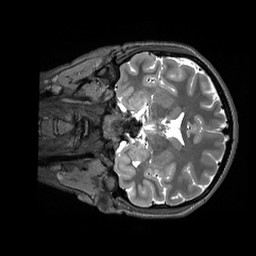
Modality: T2w
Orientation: coronal
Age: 26
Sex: female
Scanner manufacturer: siemens
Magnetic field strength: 3 T
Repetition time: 3.2 s
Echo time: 0.408 s